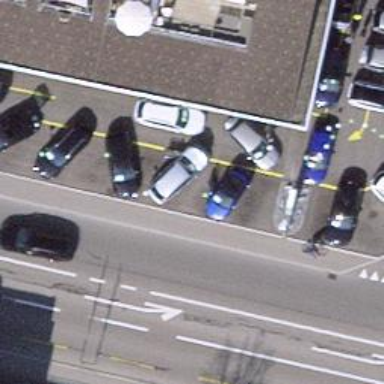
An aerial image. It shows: Shop that sells cars.